Question: IDEA dart-plugin provide an option as "run as DartUnit":

I wrote a simple test in :
'''
import "package:unittest/unittest.dart";
main() {
test("aaa", () {
expect(1, 1);
});
}
'''
Then I choose this 'DartUnit' option. But it reports I misses something:
'''
Error running Test: unit.dart: Missing library statement in unit.dart
'''
How to fix it?
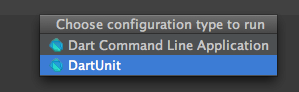
Answer: I found the reason: I need to declare a library in the code, any name is OK.
'''
library aLirary;
...
'''